Current action and preconditions to check: trajectory_clear

Your task: For each precondition in the list above, predict whether it will hold at this action.

Consider the current scene as observed from the mobile robot's camera, and analyze the predicted future states of all dynamic agents (e.g., people, animals, vehicles, or any moving entities) within the NEXT SECOND.

IMPORTANT: Only answer "very likely" if you are absolutely certain—based on strong, clear evidence—that a dynamic agent will violate the precondition in the predicted future state. Do NOT answer "very likely" for unlikely, ambiguous, or low-probability risks.

Ask yourself for each precondition: Is there a high probability, with clear and convincing evidence, that the predicted future states of any dynamic agent will interfere with the predicted future state of the currently executing action within the NEXT SECOND, causing that precondition to fail?

Assess the risk level based on these predictions. Use "likely" or "very likely" if motions create a clear risk of interference.

Use "neutral" or "improbable" if agents are nearby but their predicted paths are clearly diverging or non-conflicting.

Failure Risk Categories: "very improbable", "improbable", "neutral", "likely", "very likely"

Answer Format: Output ONLY the probability_of_failure value from these categories: "very improbable", "improbable", "neutral", "likely", "very likely"

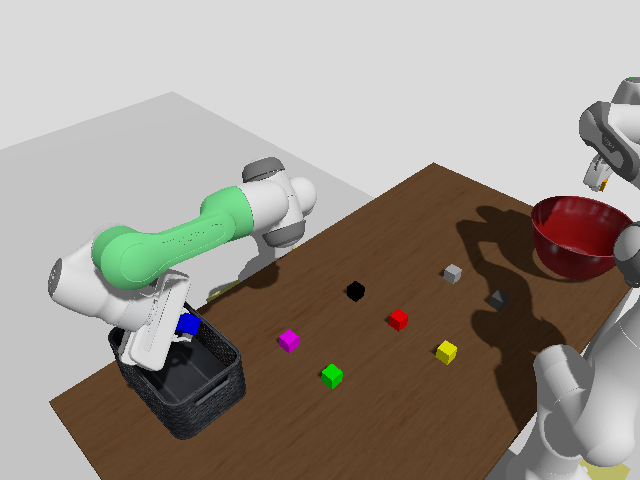

Answer: very improbable